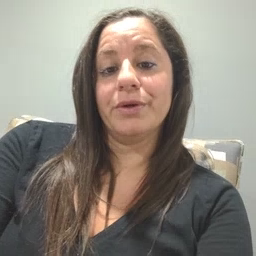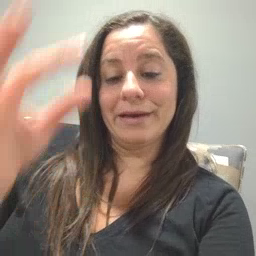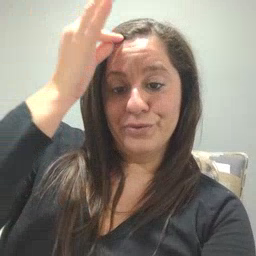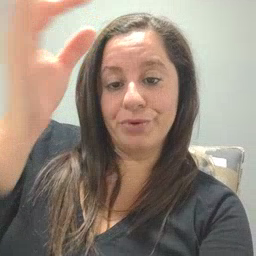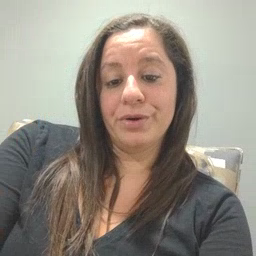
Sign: hair